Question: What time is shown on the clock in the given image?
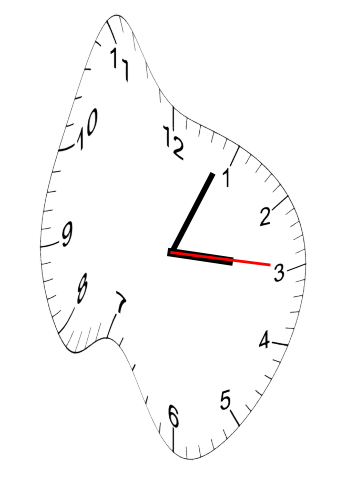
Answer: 03:04:15